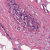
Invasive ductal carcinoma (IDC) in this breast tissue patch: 1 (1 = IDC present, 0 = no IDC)